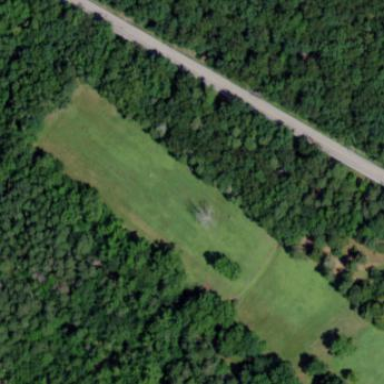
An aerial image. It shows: Driving range for golf on grass.